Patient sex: M
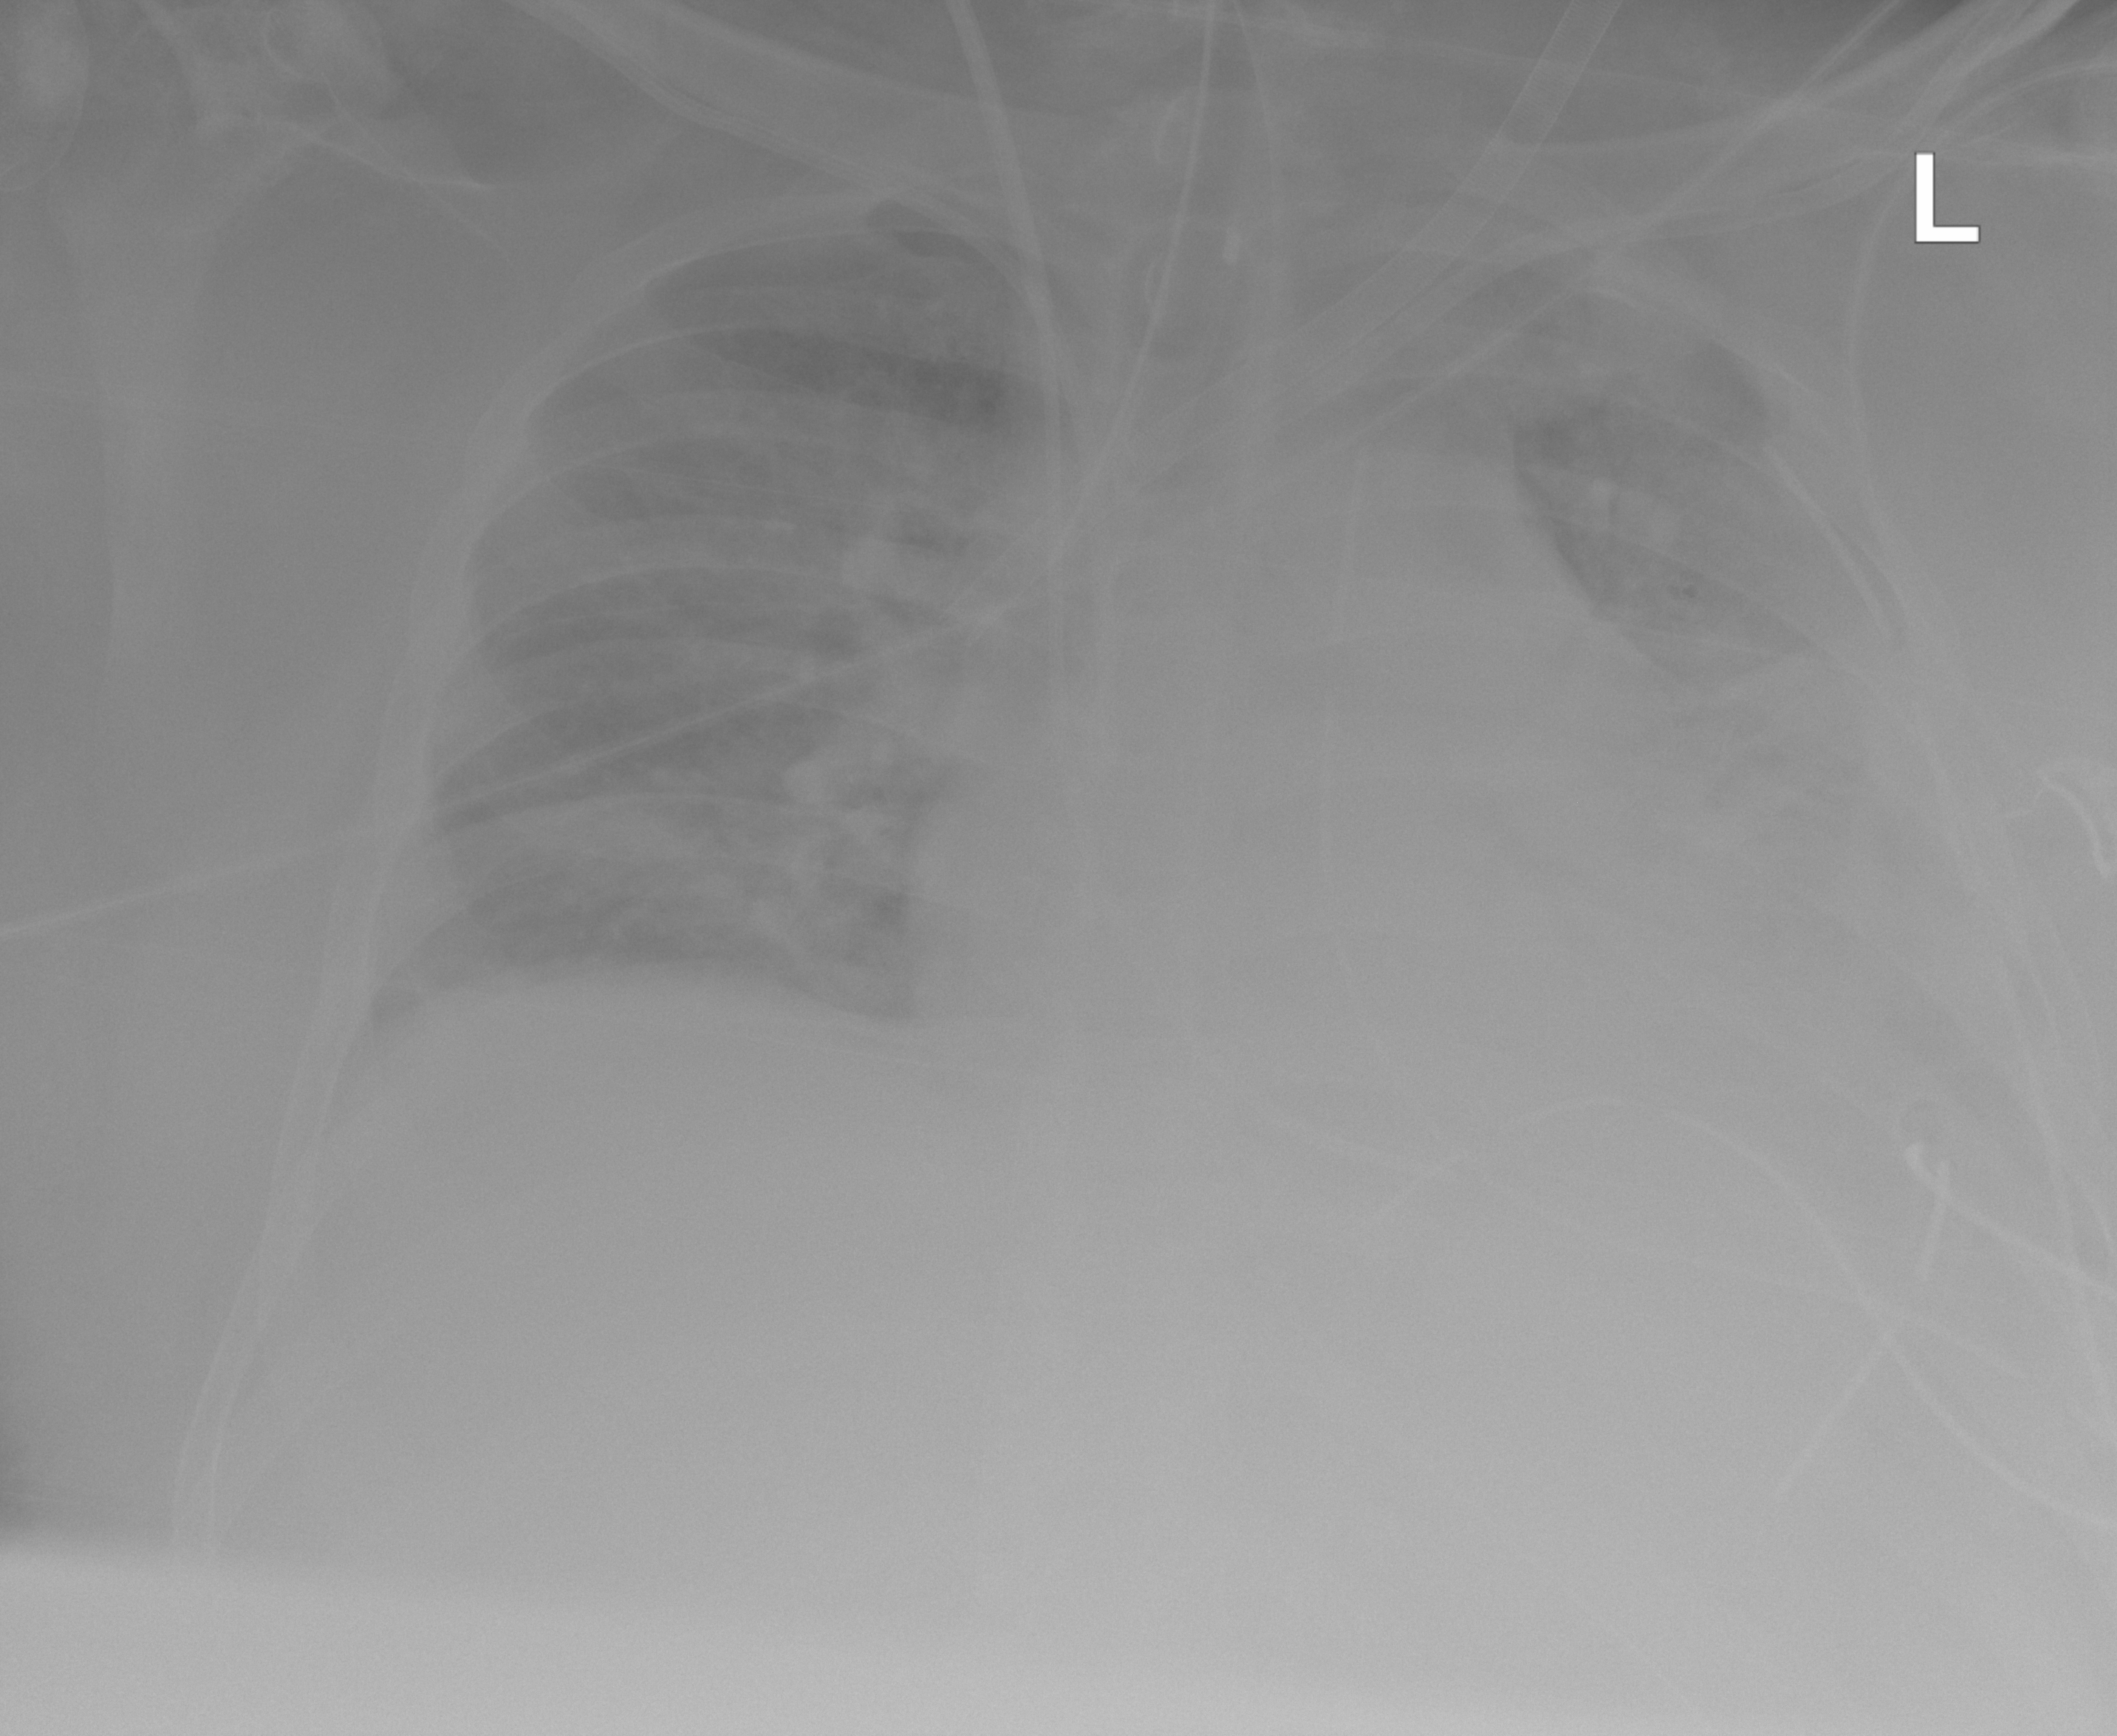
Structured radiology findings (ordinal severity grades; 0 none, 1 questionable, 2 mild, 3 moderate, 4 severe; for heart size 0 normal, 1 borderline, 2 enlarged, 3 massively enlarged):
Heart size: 2
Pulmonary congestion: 2
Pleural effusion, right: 2
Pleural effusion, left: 3
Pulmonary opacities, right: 2
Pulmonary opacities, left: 3
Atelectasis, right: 2
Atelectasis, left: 4